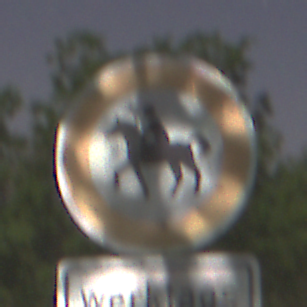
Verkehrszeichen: VerbotReiter
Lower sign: ZeitangabenMitBeschraenkungAufWochentage7
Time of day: Night
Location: Outdoor (Nature)
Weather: Clear
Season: NotSpecified
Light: Natural